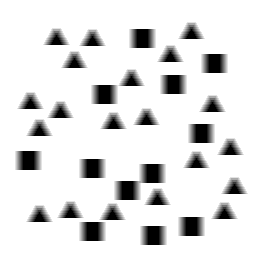
Squares: 12
Triangles: 20
Stars: 0
Total shapes: 32